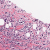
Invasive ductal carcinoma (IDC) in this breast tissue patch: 1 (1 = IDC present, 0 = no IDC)